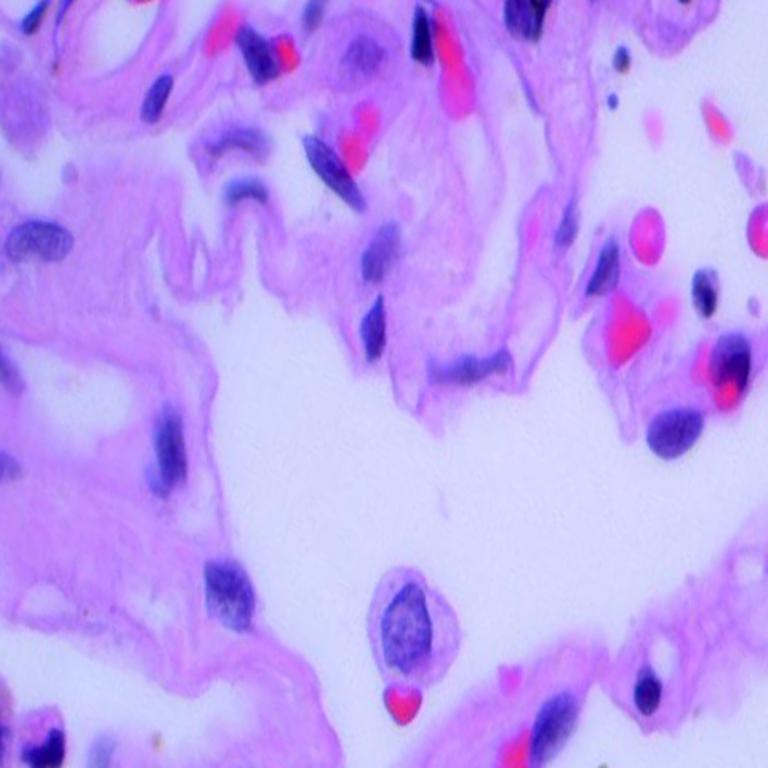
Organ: lung
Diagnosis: benign